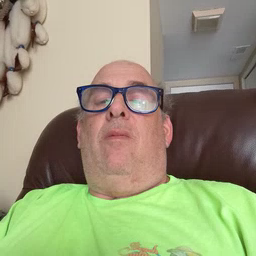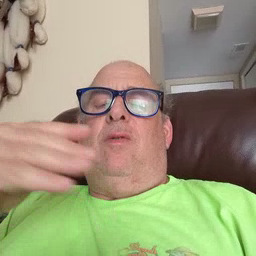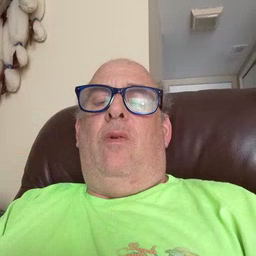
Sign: store